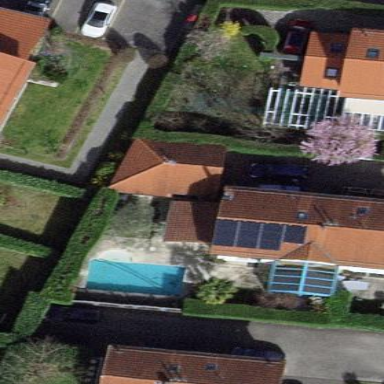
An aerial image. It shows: Garden surrounded by fence.